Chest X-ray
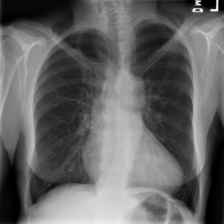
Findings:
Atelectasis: negative
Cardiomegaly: positive
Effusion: negative
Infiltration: negative
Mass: negative
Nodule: negative
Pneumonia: negative
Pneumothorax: negative
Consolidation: negative
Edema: negative
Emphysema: negative
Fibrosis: negative
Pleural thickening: negative
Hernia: negative